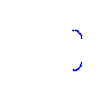
Particle: kaon